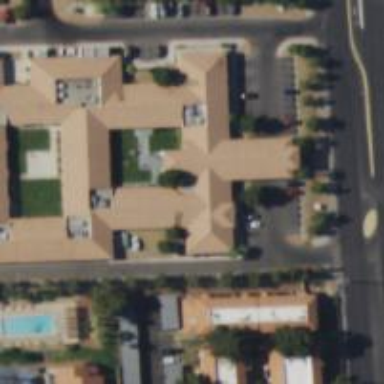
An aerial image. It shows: Nursing home.